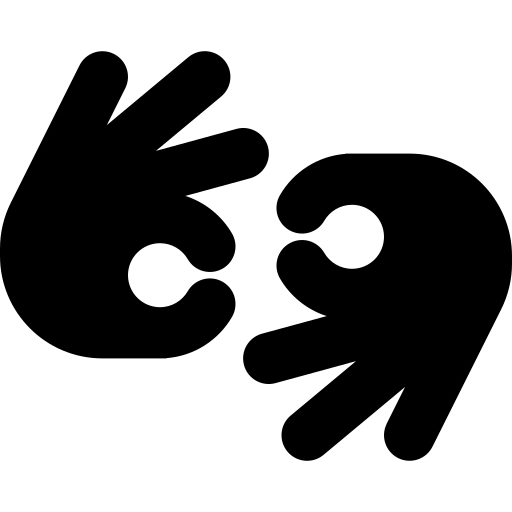
Tags: icon, FontAwesome, fa-icon, solid, hands, asl, interpreting